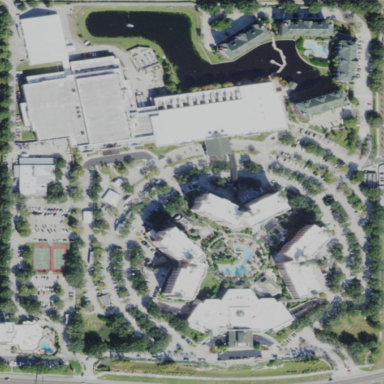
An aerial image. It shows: Hotel offering tourism services.